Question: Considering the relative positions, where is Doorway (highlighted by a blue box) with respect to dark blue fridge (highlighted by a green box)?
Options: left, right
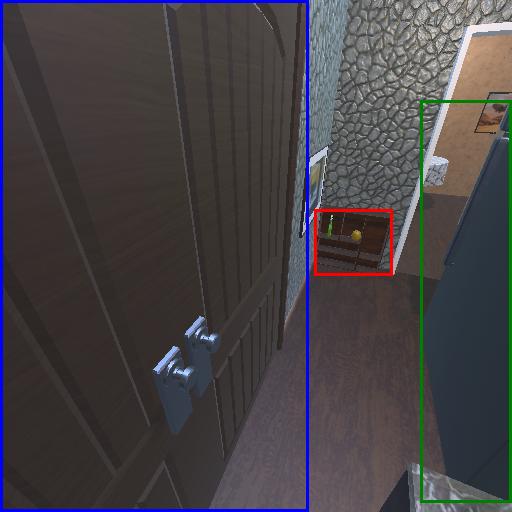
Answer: left